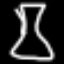
Label: hourglass